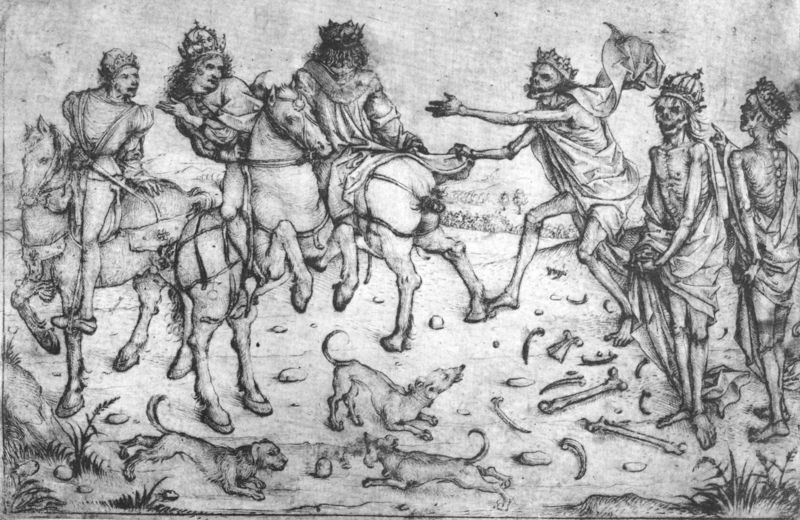
Titel: Die drei lebenden und die drei toten Könige
Künstler: Meister des Amsterdamer Kabinetts
Institution: Stuttgart, Staatsgalerie
Schlagwörter: kampf, umhang, zeichnung, hund, hunde, tod, krone, pferd, pferde, reiter, zügel, ziehen, krieg, könig, goya, knochen, druck, radierung, tote, jagd, skelette, krief, zeuchnung, knoxhen, ziehem, lachrn